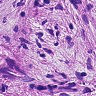
Metastatic tissue present: yes